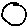
Label: circle